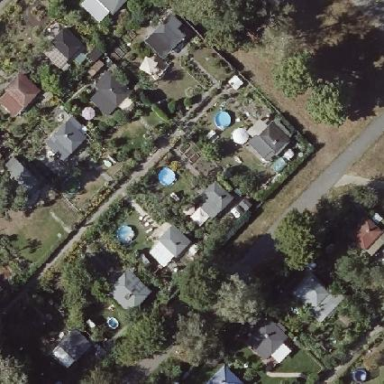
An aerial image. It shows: Plot in the allotments.